Question: I've developed a code that creates a XLS file using Apache POI 3.9.
The sheet has two columns that contains only boolean values, as shown below:

The generated XLS file was opened using a MS Excel 2010 in Portuguese (pt-BR), thus consider VERDADEIRO as TRUE and FALSO as FALSE. The 3rd column contains the formula 'INT(AND(L2,NOT(M2)))'
varying references L2 and M2 for each row. This formula is a logical expression that has its result converted to integer. However, when the file is opened using MS Excel 2010 the formula results in error (represented by #VALUE!). I've tested the same file using OpenOffice Calc, LibreOffice Calc and MS Excel 2011 for Mac and it worked fine for both of them.
The error disappeared and the correct value was displayed when I pressed F2 and then hit Enter for each cell.
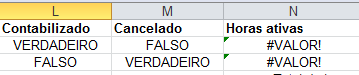
Answer: I changed the formula adding parenthesis around the function call 'NOT(M2)'
'INT(AND(L2,NOT(M2)))' ====> 'INT(AND(L2,(NOT(M2))))' and the problem was solved.